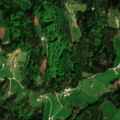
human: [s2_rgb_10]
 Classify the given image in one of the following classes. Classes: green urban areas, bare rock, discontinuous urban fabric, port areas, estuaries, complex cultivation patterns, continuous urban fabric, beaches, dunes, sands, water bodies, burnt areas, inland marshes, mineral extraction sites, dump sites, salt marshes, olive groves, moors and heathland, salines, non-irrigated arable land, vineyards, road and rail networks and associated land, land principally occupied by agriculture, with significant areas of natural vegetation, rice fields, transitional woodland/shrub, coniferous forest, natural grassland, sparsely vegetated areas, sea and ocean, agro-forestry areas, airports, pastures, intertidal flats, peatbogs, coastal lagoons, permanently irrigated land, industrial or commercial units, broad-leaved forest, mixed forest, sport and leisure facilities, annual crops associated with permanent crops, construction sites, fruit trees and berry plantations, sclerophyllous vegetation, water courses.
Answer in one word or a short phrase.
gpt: vineyards, pastures, land principally occupied by agriculture, with significant areas of natural vegetation, broad-leaved forest, mixed forest